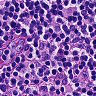
Metastatic tissue present: no